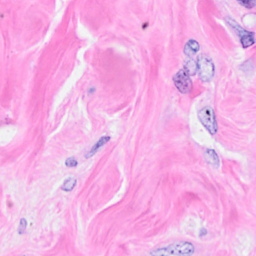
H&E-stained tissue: Breast